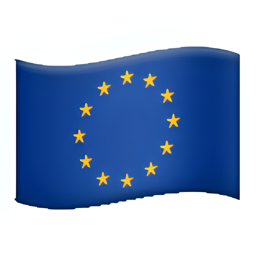
Name: flag for european union
Emoji: 🇪🇺
Group: Flags
Sub-group: country-flag